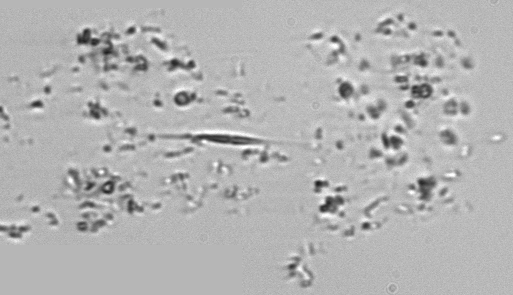
Label: Phaeocystis